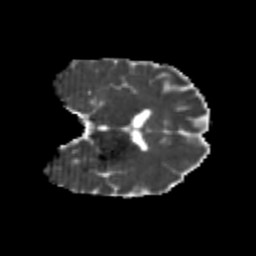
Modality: MD
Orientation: coronal
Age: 21
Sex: male
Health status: healthy
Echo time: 0.074 s